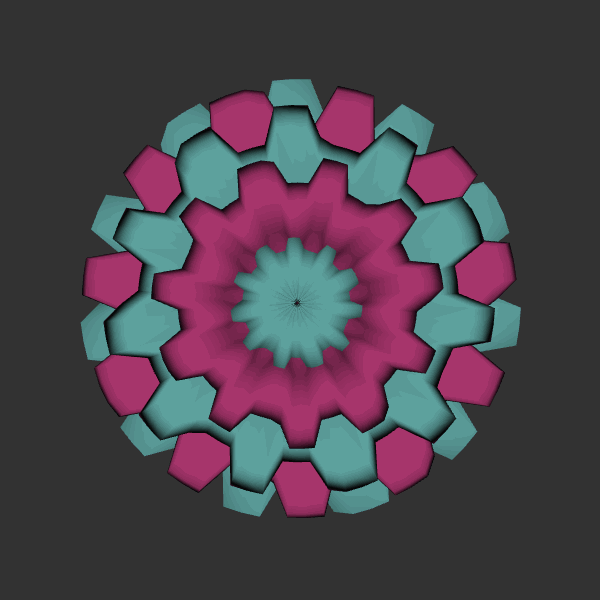
Background: dark